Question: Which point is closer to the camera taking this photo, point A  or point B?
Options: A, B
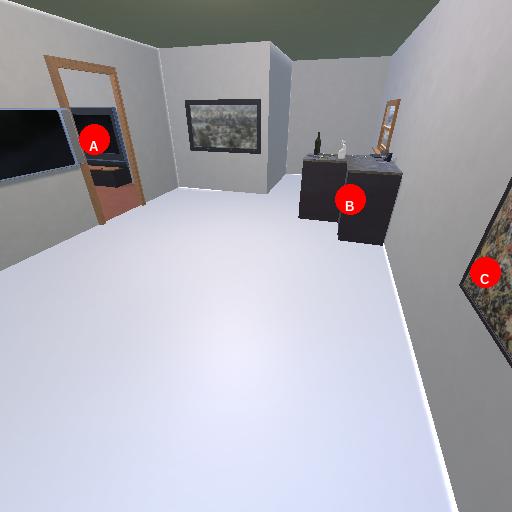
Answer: A